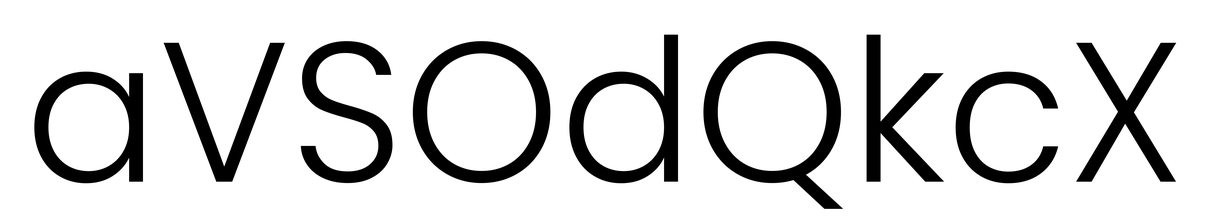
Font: Poppins-Light